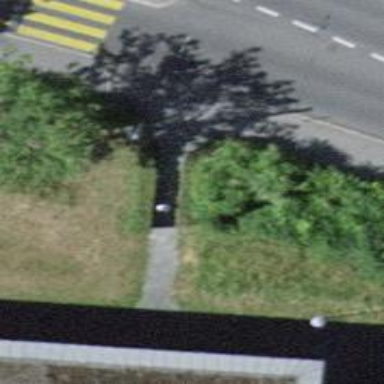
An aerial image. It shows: Steps made of asphalt.